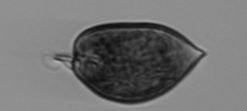
Label: Prorocentrum_micans